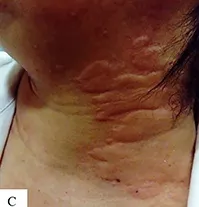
C, Urticarial circles that emerged on the lateral neck.
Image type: medical_photograph (skin_photograph)